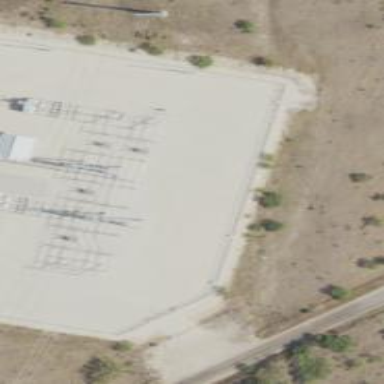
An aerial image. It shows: Power tower.